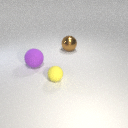
large brown metal sphere to the right of large purple rubber sphere